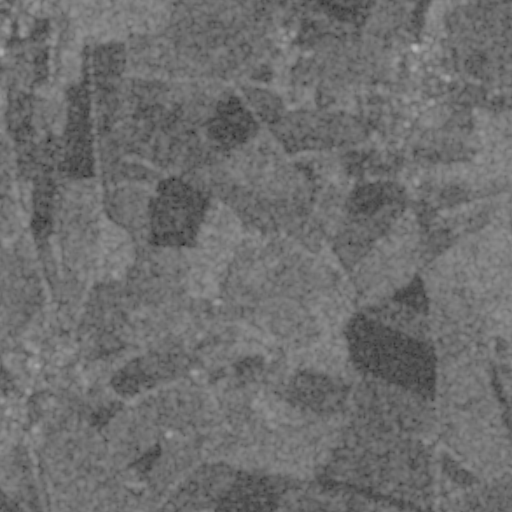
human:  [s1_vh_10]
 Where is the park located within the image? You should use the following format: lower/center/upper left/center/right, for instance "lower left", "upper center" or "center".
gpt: The park is located in the lower left of the image.
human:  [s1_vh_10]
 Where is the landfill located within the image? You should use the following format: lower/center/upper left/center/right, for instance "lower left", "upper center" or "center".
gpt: There is no landfill in the image.

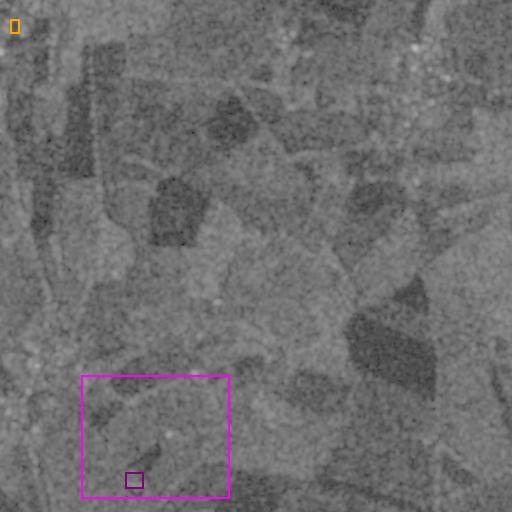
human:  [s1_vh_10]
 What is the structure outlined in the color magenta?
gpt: The structure outlined in magenta is a crop field.
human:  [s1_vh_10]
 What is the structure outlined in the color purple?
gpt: The structure outlined in purple is a park.
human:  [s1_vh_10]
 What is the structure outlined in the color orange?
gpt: The structure outlined in orange is a parking lot.
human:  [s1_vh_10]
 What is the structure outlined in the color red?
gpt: There is no red outline.